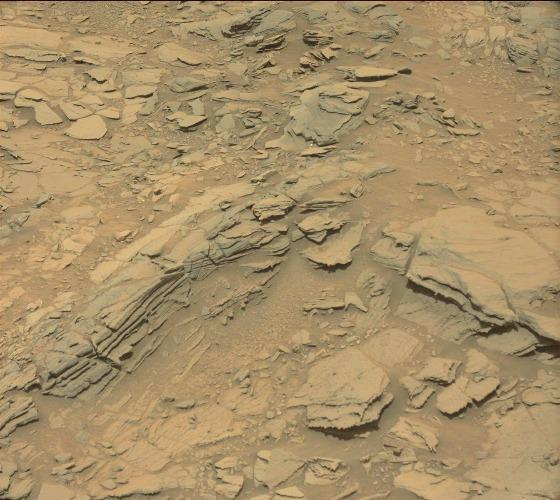
Terrain classes present: Bedrock, Gravel / Sand / Soil, Rock, Shadow